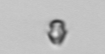
Label: Heterocapsa_rotundata